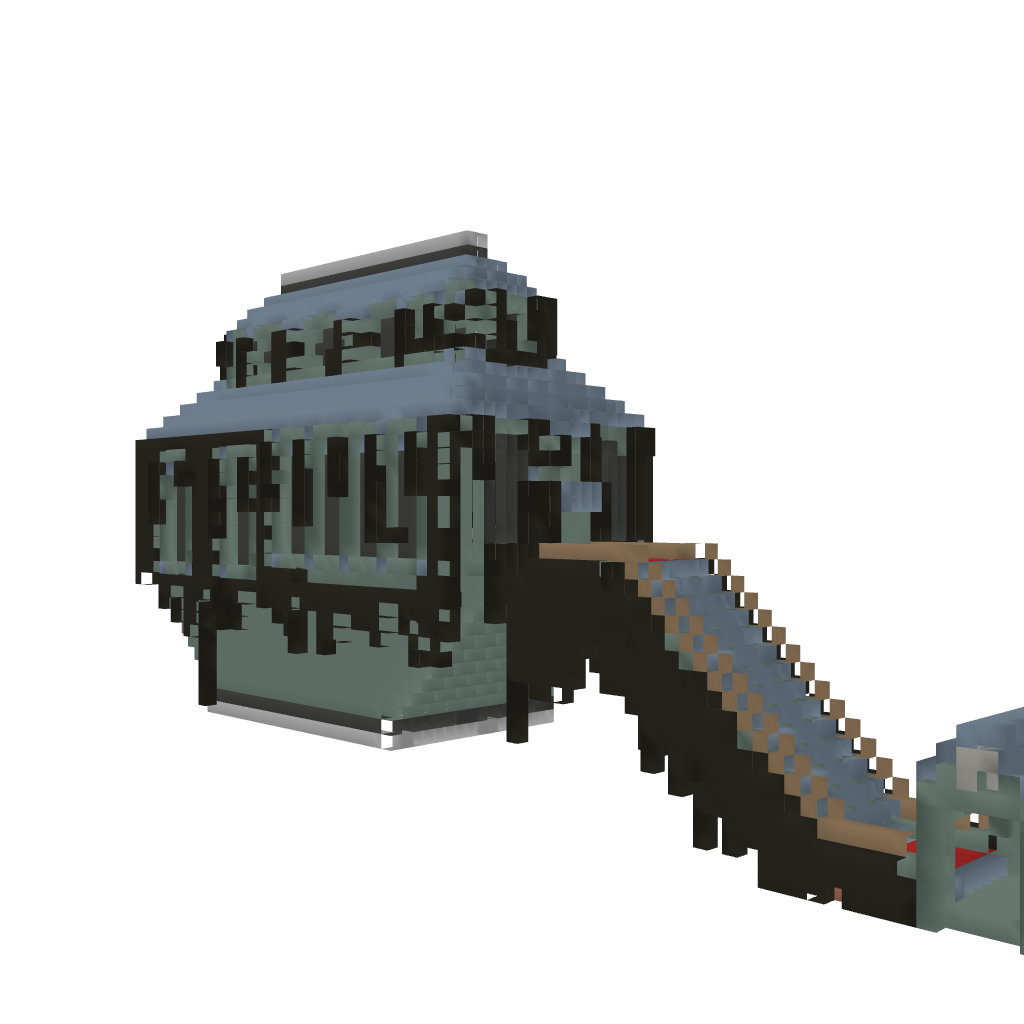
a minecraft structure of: Dracula's rest